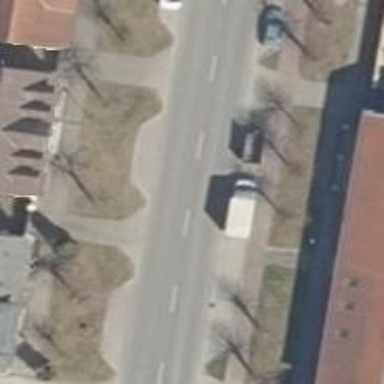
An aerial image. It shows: Secondary road with asphalt surface. It has separate sidewalks on both sides.